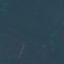
Label: Forest